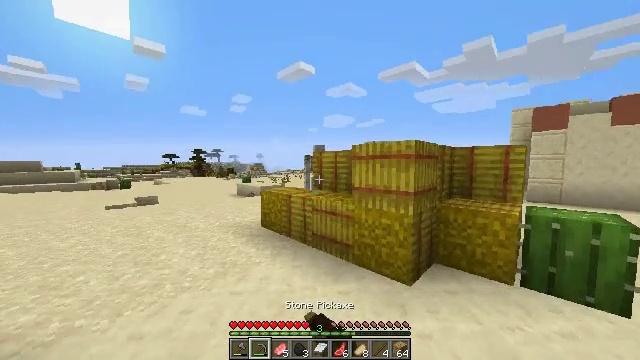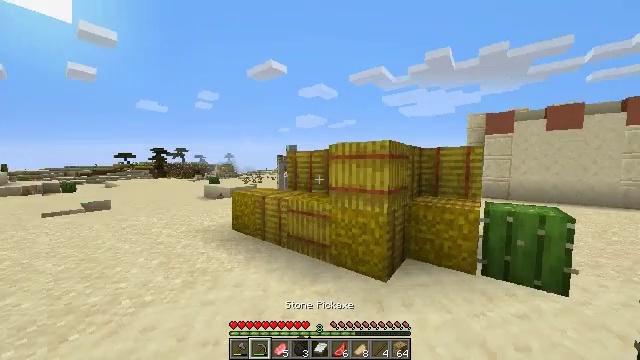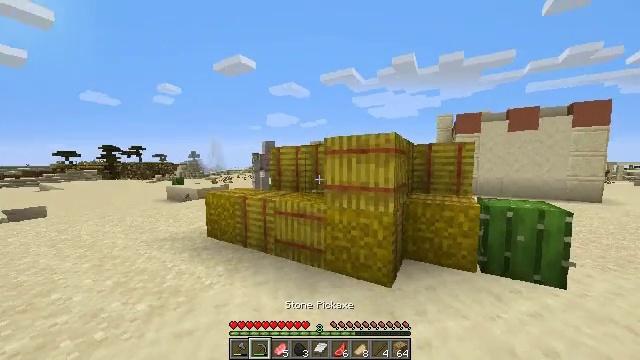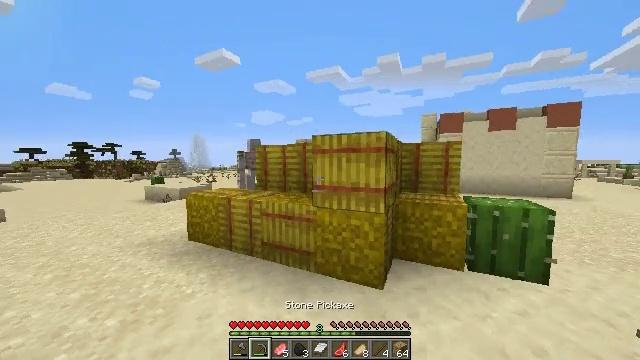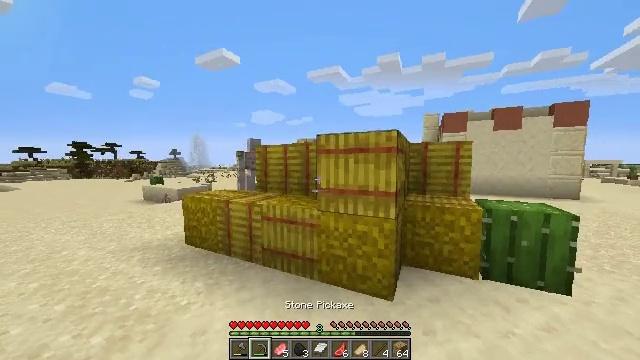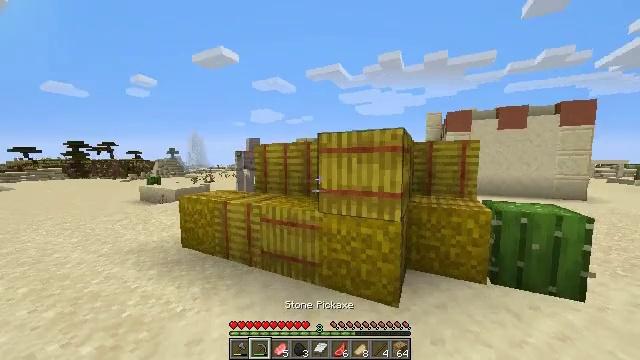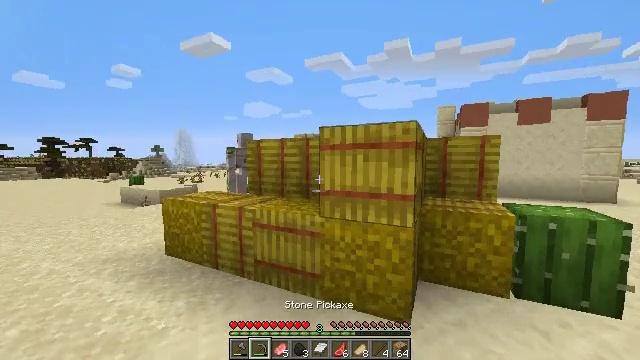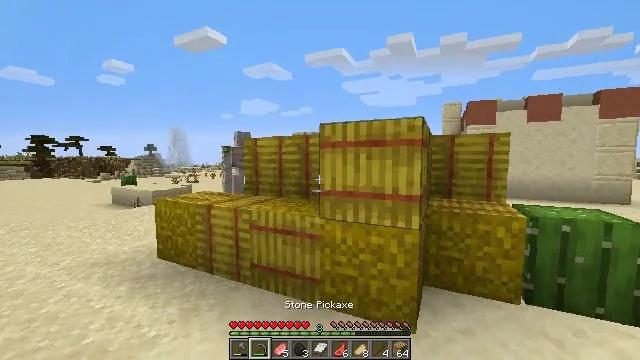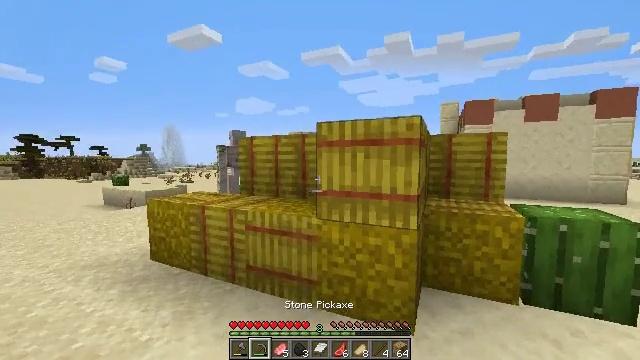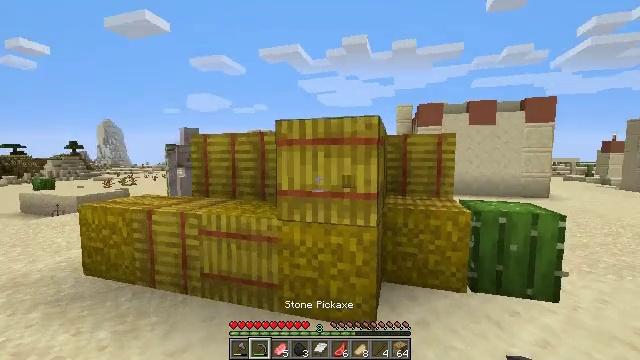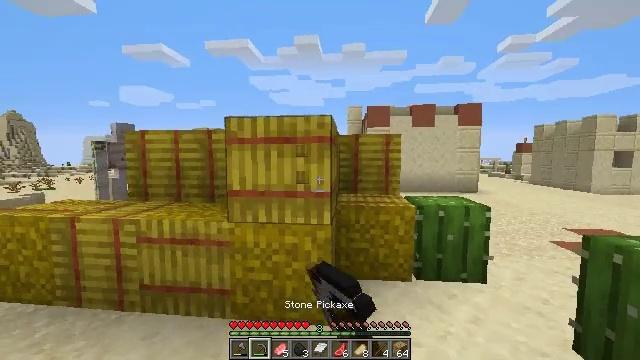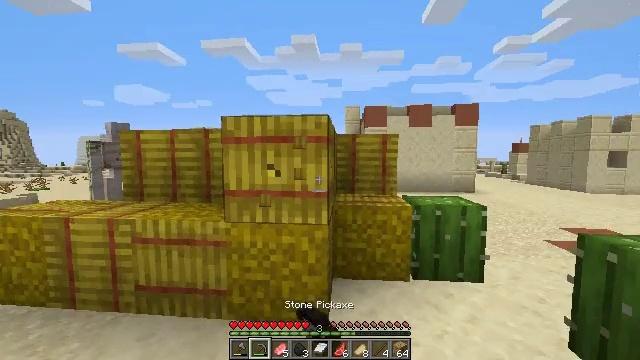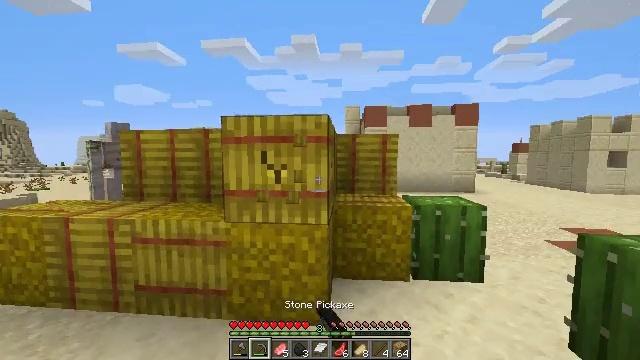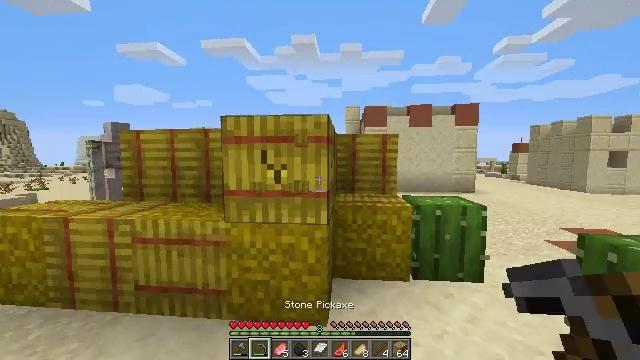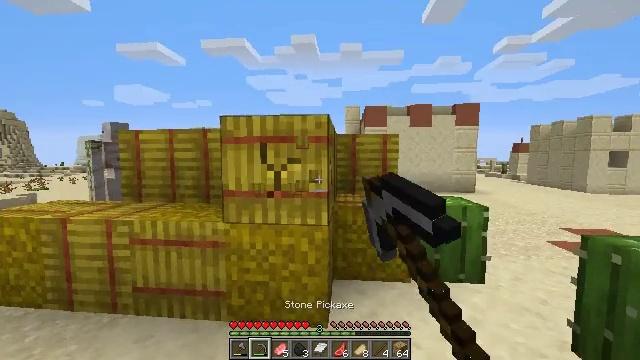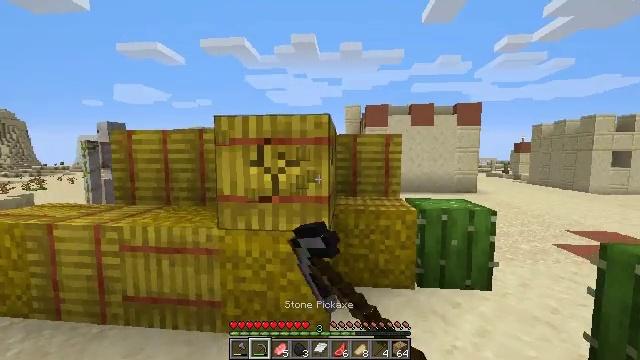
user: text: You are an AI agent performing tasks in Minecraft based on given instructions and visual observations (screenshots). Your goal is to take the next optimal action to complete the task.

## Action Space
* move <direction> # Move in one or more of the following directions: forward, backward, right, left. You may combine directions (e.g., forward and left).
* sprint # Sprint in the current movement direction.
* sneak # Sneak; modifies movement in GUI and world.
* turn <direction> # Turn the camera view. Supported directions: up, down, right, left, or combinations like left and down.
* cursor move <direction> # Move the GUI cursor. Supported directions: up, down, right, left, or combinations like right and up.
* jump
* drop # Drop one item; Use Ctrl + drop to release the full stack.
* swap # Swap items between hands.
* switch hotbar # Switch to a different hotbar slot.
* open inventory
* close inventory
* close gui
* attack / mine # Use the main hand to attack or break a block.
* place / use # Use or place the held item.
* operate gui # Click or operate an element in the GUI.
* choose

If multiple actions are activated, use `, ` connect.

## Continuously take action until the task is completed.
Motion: motion action
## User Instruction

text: Collect a hay block for crafting.
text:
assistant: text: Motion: move forward and move left, turn right, attack / mine
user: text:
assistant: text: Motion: move forward, turn right, attack / mine
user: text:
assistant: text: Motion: move forward, turn right, attack / mine
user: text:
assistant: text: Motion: attack / mine
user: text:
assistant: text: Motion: attack / mine
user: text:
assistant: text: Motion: attack / mine
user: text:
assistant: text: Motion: attack / mine
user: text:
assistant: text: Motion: attack / mine
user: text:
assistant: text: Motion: turn right, attack / mine
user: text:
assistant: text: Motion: turn right, attack / mine
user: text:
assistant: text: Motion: attack / mine
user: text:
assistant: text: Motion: attack / mine
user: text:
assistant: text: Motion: attack / mine
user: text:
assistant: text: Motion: move forward, attack / mine
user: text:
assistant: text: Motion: move forward, attack / mine
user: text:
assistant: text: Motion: move forward, attack / mine
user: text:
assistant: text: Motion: move forward, attack / mine
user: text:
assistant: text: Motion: move forward, attack / mine
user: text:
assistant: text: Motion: move forward, attack / mine
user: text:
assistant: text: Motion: attack / mine
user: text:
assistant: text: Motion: attack / mine
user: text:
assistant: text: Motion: attack / mine
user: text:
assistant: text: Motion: attack / mine
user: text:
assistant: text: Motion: attack / mine
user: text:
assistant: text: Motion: attack / mine
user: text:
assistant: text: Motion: attack / mine
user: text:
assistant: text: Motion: turn left and down, attack / mine
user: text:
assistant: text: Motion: turn left and down, attack / mine
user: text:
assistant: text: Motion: attack / mine